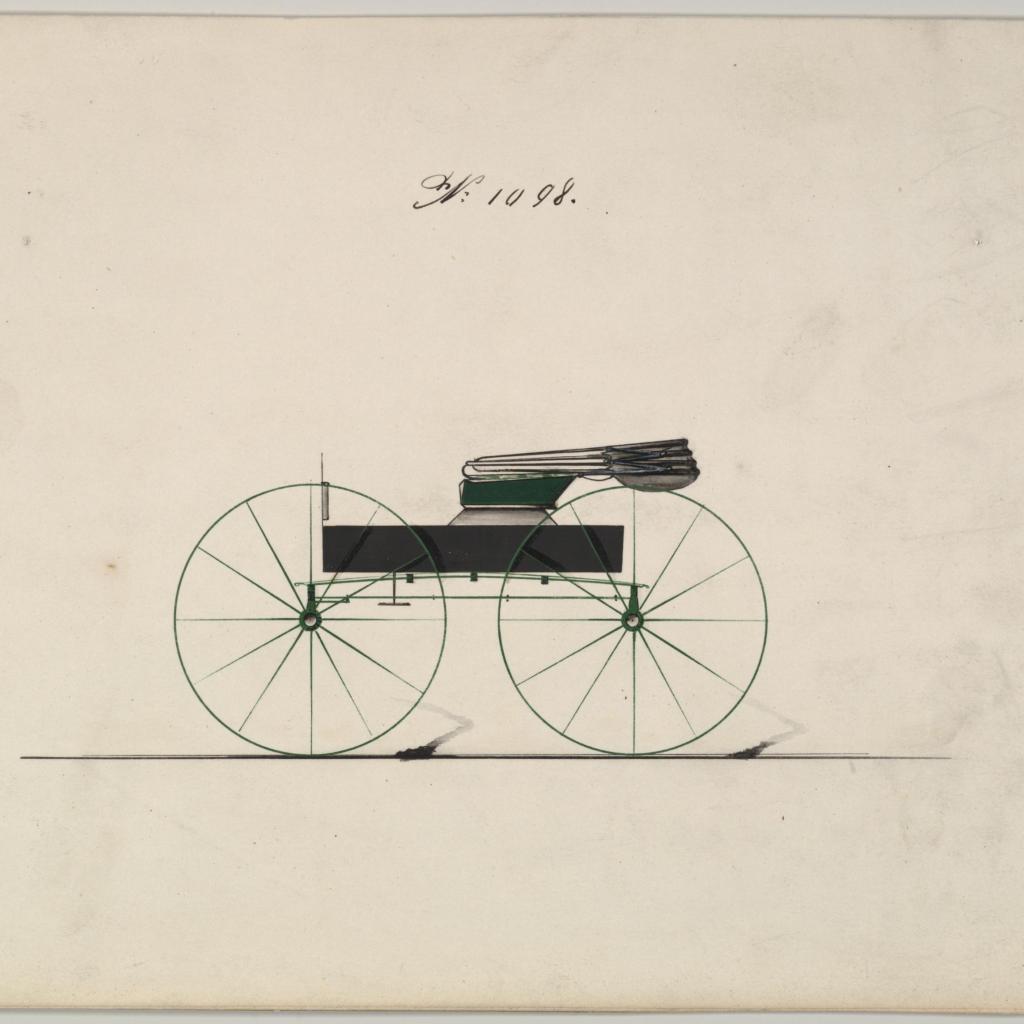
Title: Design for Wagon, no. 1098
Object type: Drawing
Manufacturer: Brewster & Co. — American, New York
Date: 1850–70
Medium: Pen and black ink, watercolor and gouache with gum arabic.
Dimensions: sheet: 6 3/4 x 9 7/8 in. (17.1 x 25.1 cm)
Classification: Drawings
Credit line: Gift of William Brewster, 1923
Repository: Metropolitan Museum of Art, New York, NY